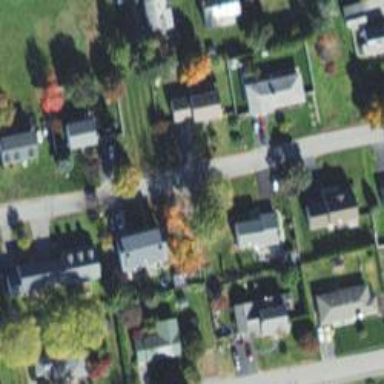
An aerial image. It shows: Driveway.